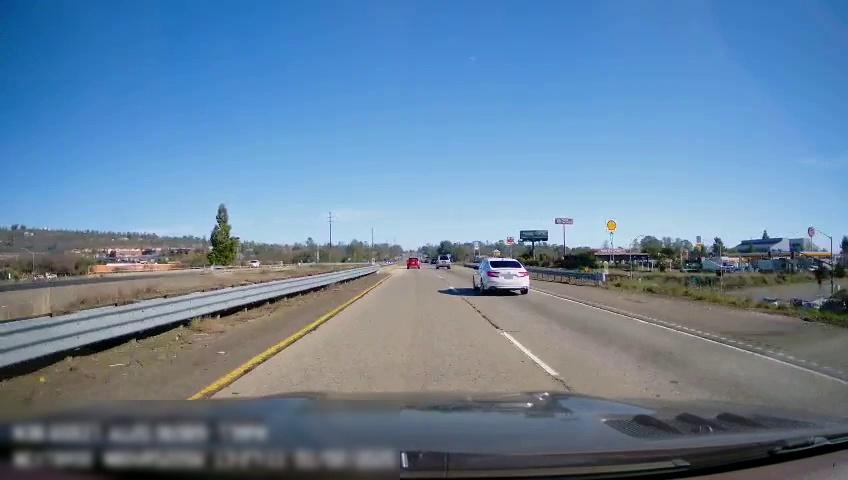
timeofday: Day
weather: Sunny
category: Drivable Space
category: Drivable Space
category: Vehicles | SUV
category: Vehicles | SUV
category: Vehicles | SUV
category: Vehicles | SUV
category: Lanes | Current Lane
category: Lanes | Current Lane
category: Lanes | Alternate Lane